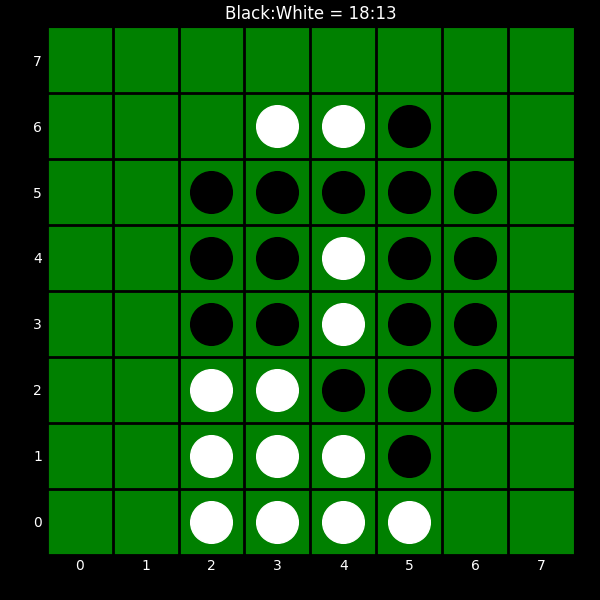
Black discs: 18
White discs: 13